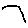
Label: bird